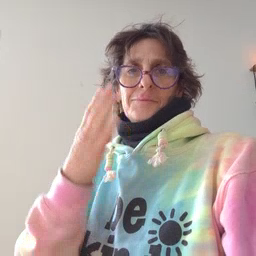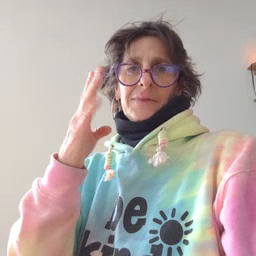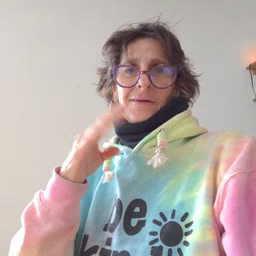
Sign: blue